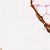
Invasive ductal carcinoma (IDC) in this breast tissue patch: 0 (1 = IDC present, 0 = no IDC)